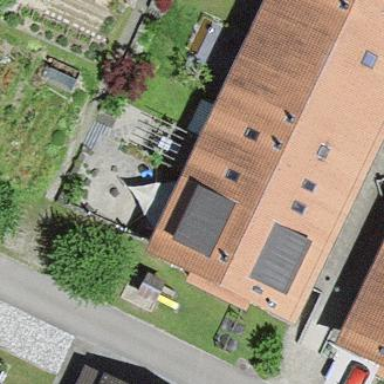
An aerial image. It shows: Residential building.